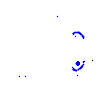
Particle: kaon